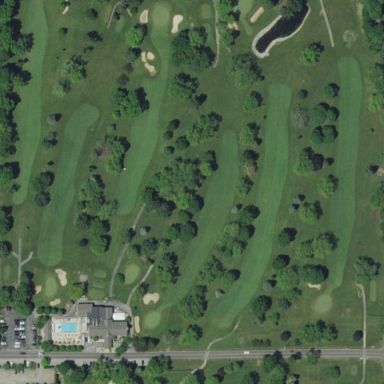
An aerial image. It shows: Grassy area designated as golf fairway.